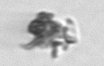
Label: detritus